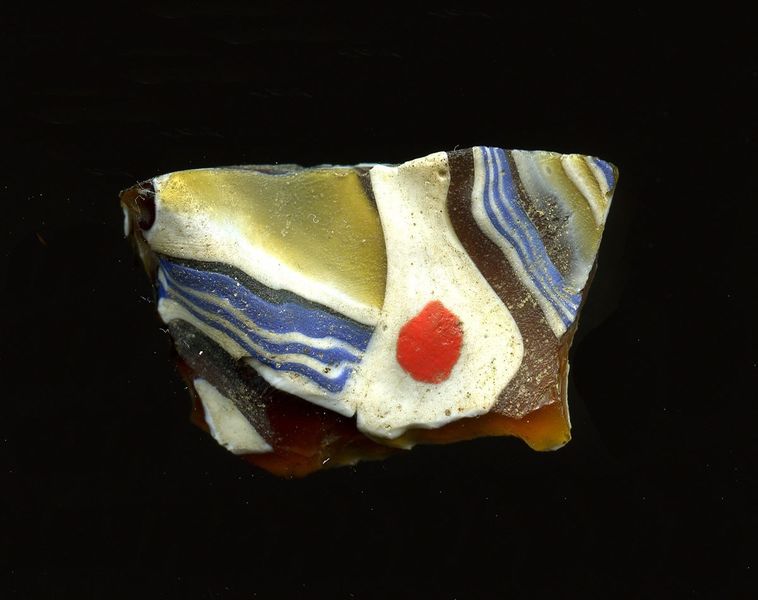
Titel: Fragment eines Gefäßes
Standort: Hamburg
Institution: Museum für Kunst und Gewerbe Hamburg
Schlagwörter: glas, antike, geschnitten, kaiserzeit, gepresst, aufbewahrung, schankgeschirr, gefäß, behälter, frühe kaiserzeit, prinzipat, römische, mittlere, späte